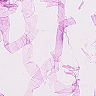
Metastatic tissue present: no